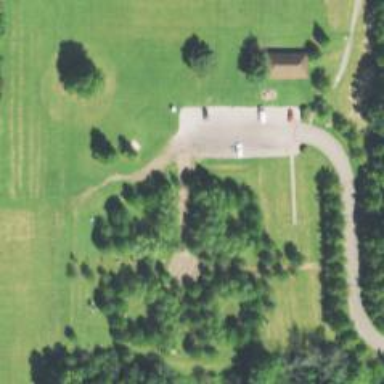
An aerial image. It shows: Memorial site with historic significance.